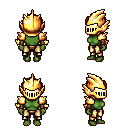
a pixel art fantasy rpg character, female body template, orc, green skin, gold arm armor, gold greaves, brunette bedhead hairstyle, gold helm, cloth bracers, four views (front, back, left, right), 2x2 character sprite sheet, small pixel art, hard edges, no anti-aliasing